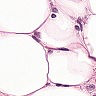
Metastatic tissue present: yes